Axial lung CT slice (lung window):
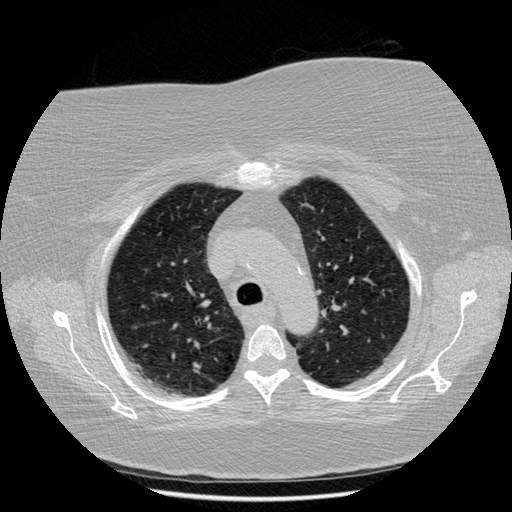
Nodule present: no